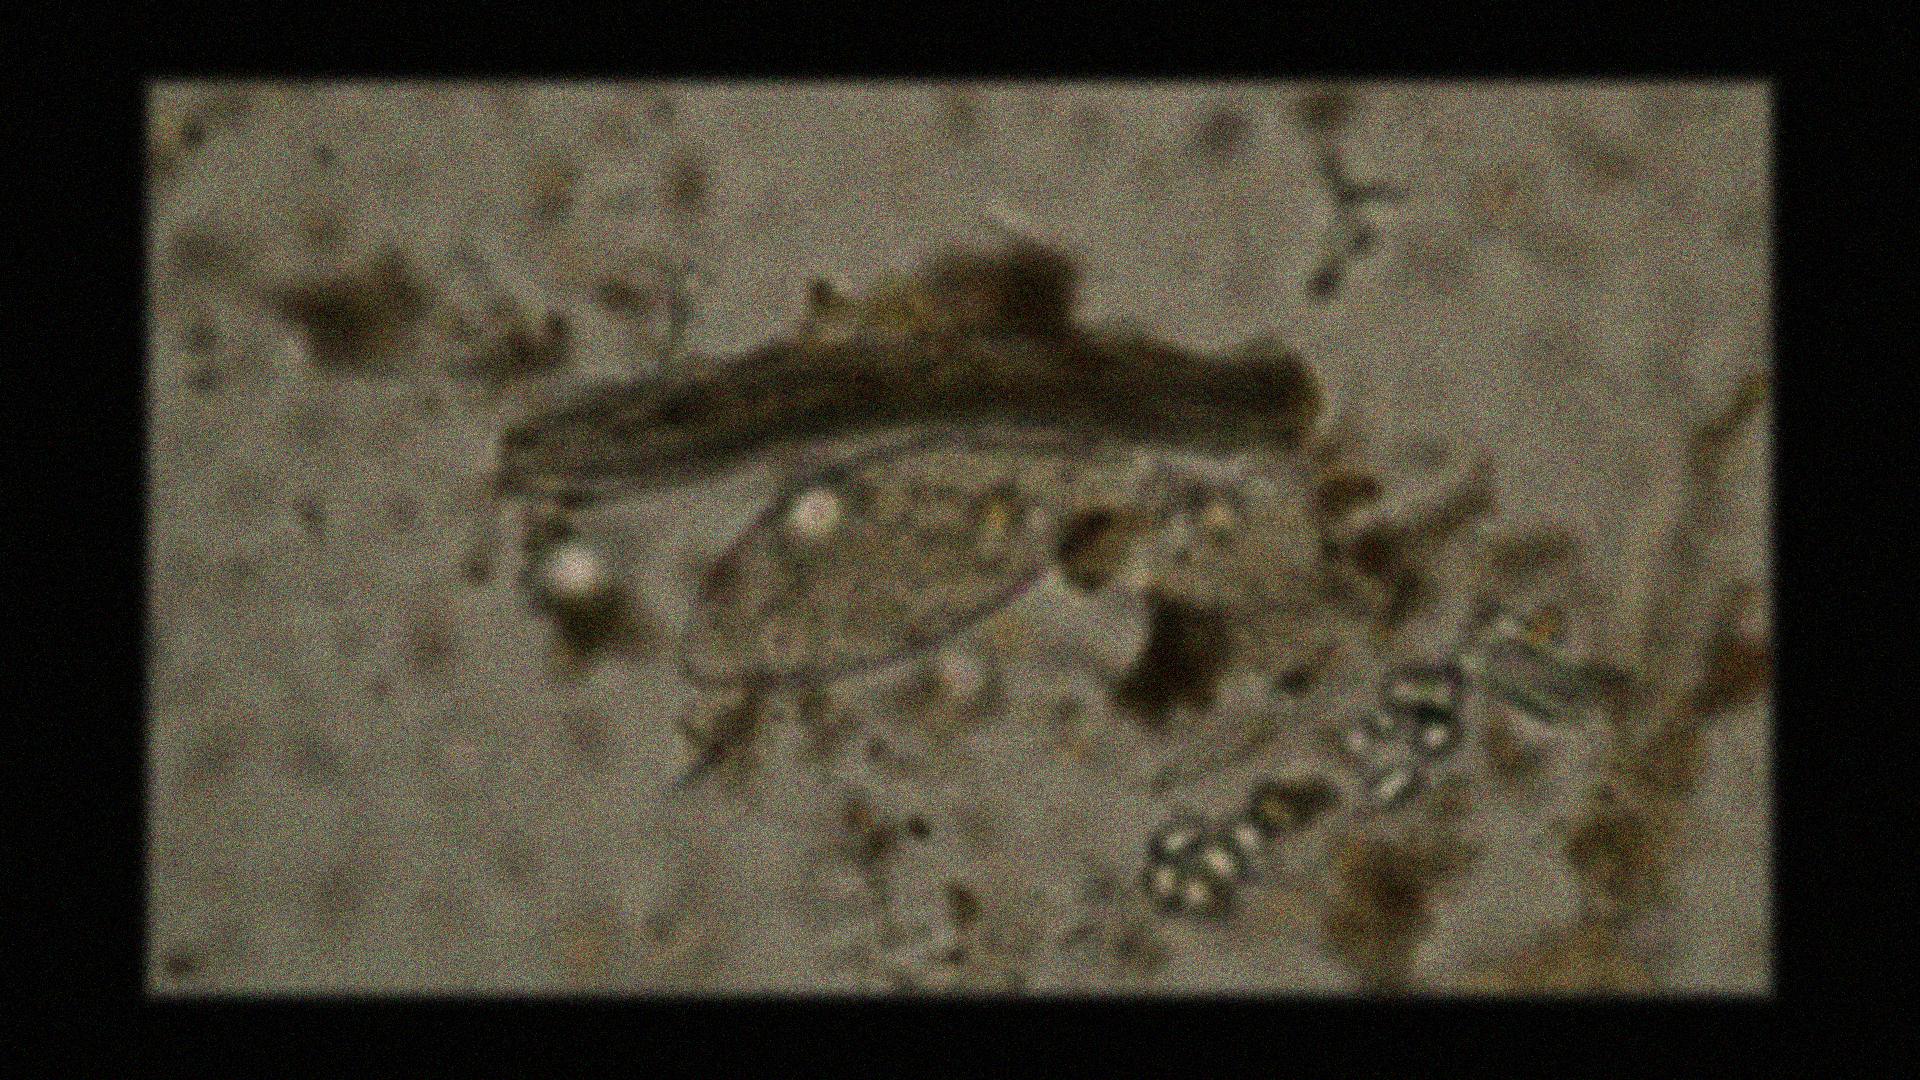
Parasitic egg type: Fasciolopsis buski